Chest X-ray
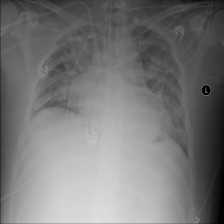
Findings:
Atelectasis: negative
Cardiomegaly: negative
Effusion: negative
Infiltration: negative
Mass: negative
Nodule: negative
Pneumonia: negative
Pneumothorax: negative
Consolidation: negative
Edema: positive
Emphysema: negative
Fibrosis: negative
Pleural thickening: negative
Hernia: negative